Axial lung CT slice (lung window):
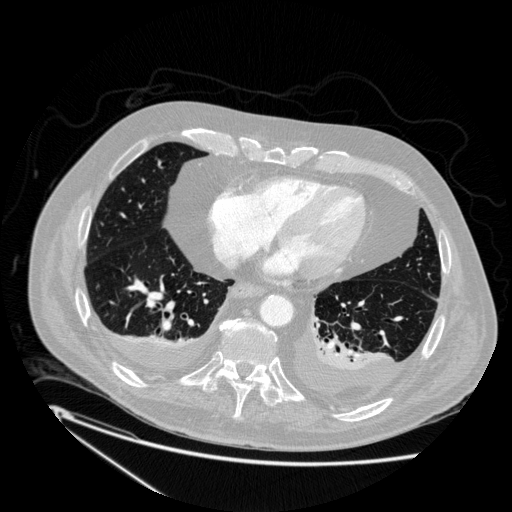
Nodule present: no